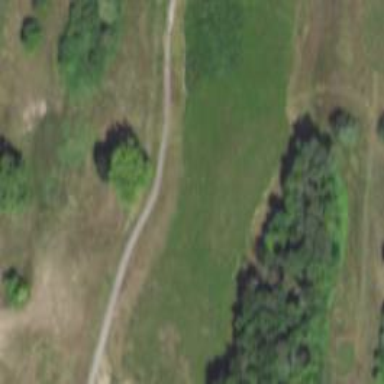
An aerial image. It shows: Path used for both walking and golf.